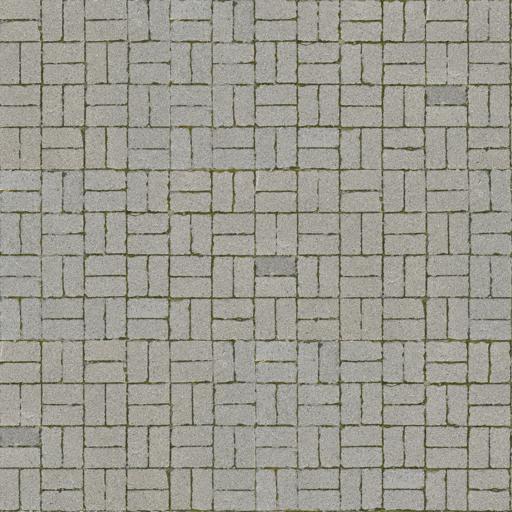
Tags: paved paving stones